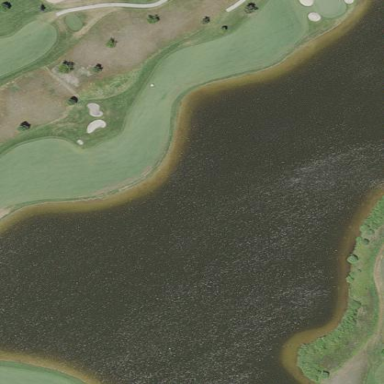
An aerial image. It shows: Picturesque scene of golf course with lateral water hazard.